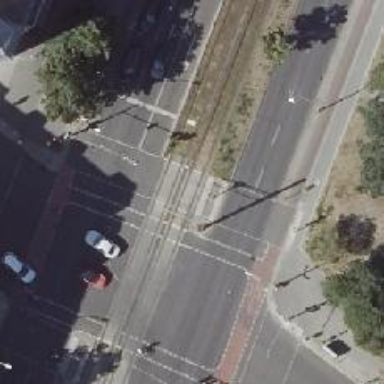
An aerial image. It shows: Tram crossing on the railway.